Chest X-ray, PA view. Patient: 83 years old, sex F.
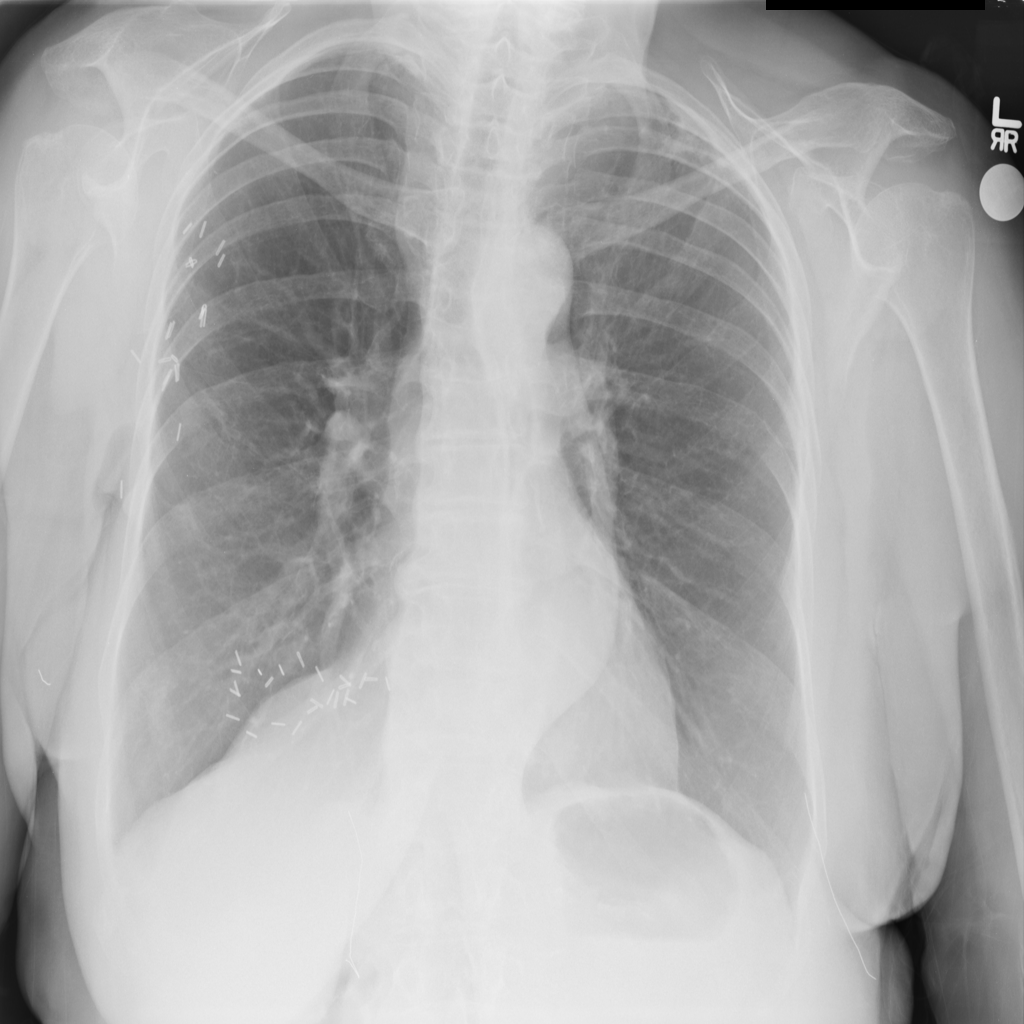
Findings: No Finding